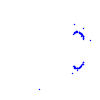
Particle: proton